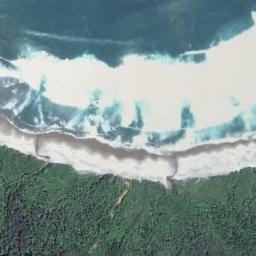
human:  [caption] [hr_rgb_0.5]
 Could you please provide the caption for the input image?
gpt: There is a clear coastline between the trees and the seawater .

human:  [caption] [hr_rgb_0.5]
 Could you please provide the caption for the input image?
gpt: There is no vegetation near the beach .

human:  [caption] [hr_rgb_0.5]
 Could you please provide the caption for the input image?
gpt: The type of beach is rocky coast and the sand on the beach is white, And the land next to the beach is covered with dense green plants .

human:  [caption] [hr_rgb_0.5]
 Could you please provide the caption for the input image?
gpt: Blue water, Bright white waves and green coast .

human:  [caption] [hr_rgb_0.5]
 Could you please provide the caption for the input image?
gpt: The grass is beside the beach .